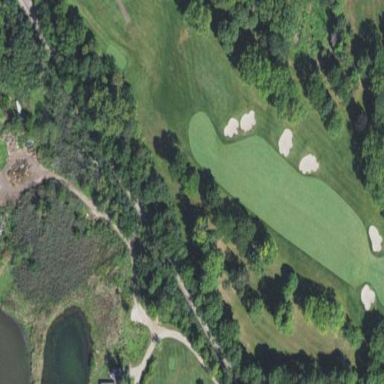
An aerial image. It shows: Golf fairway surrounded by grass.